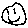
Label: smiley face